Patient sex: F
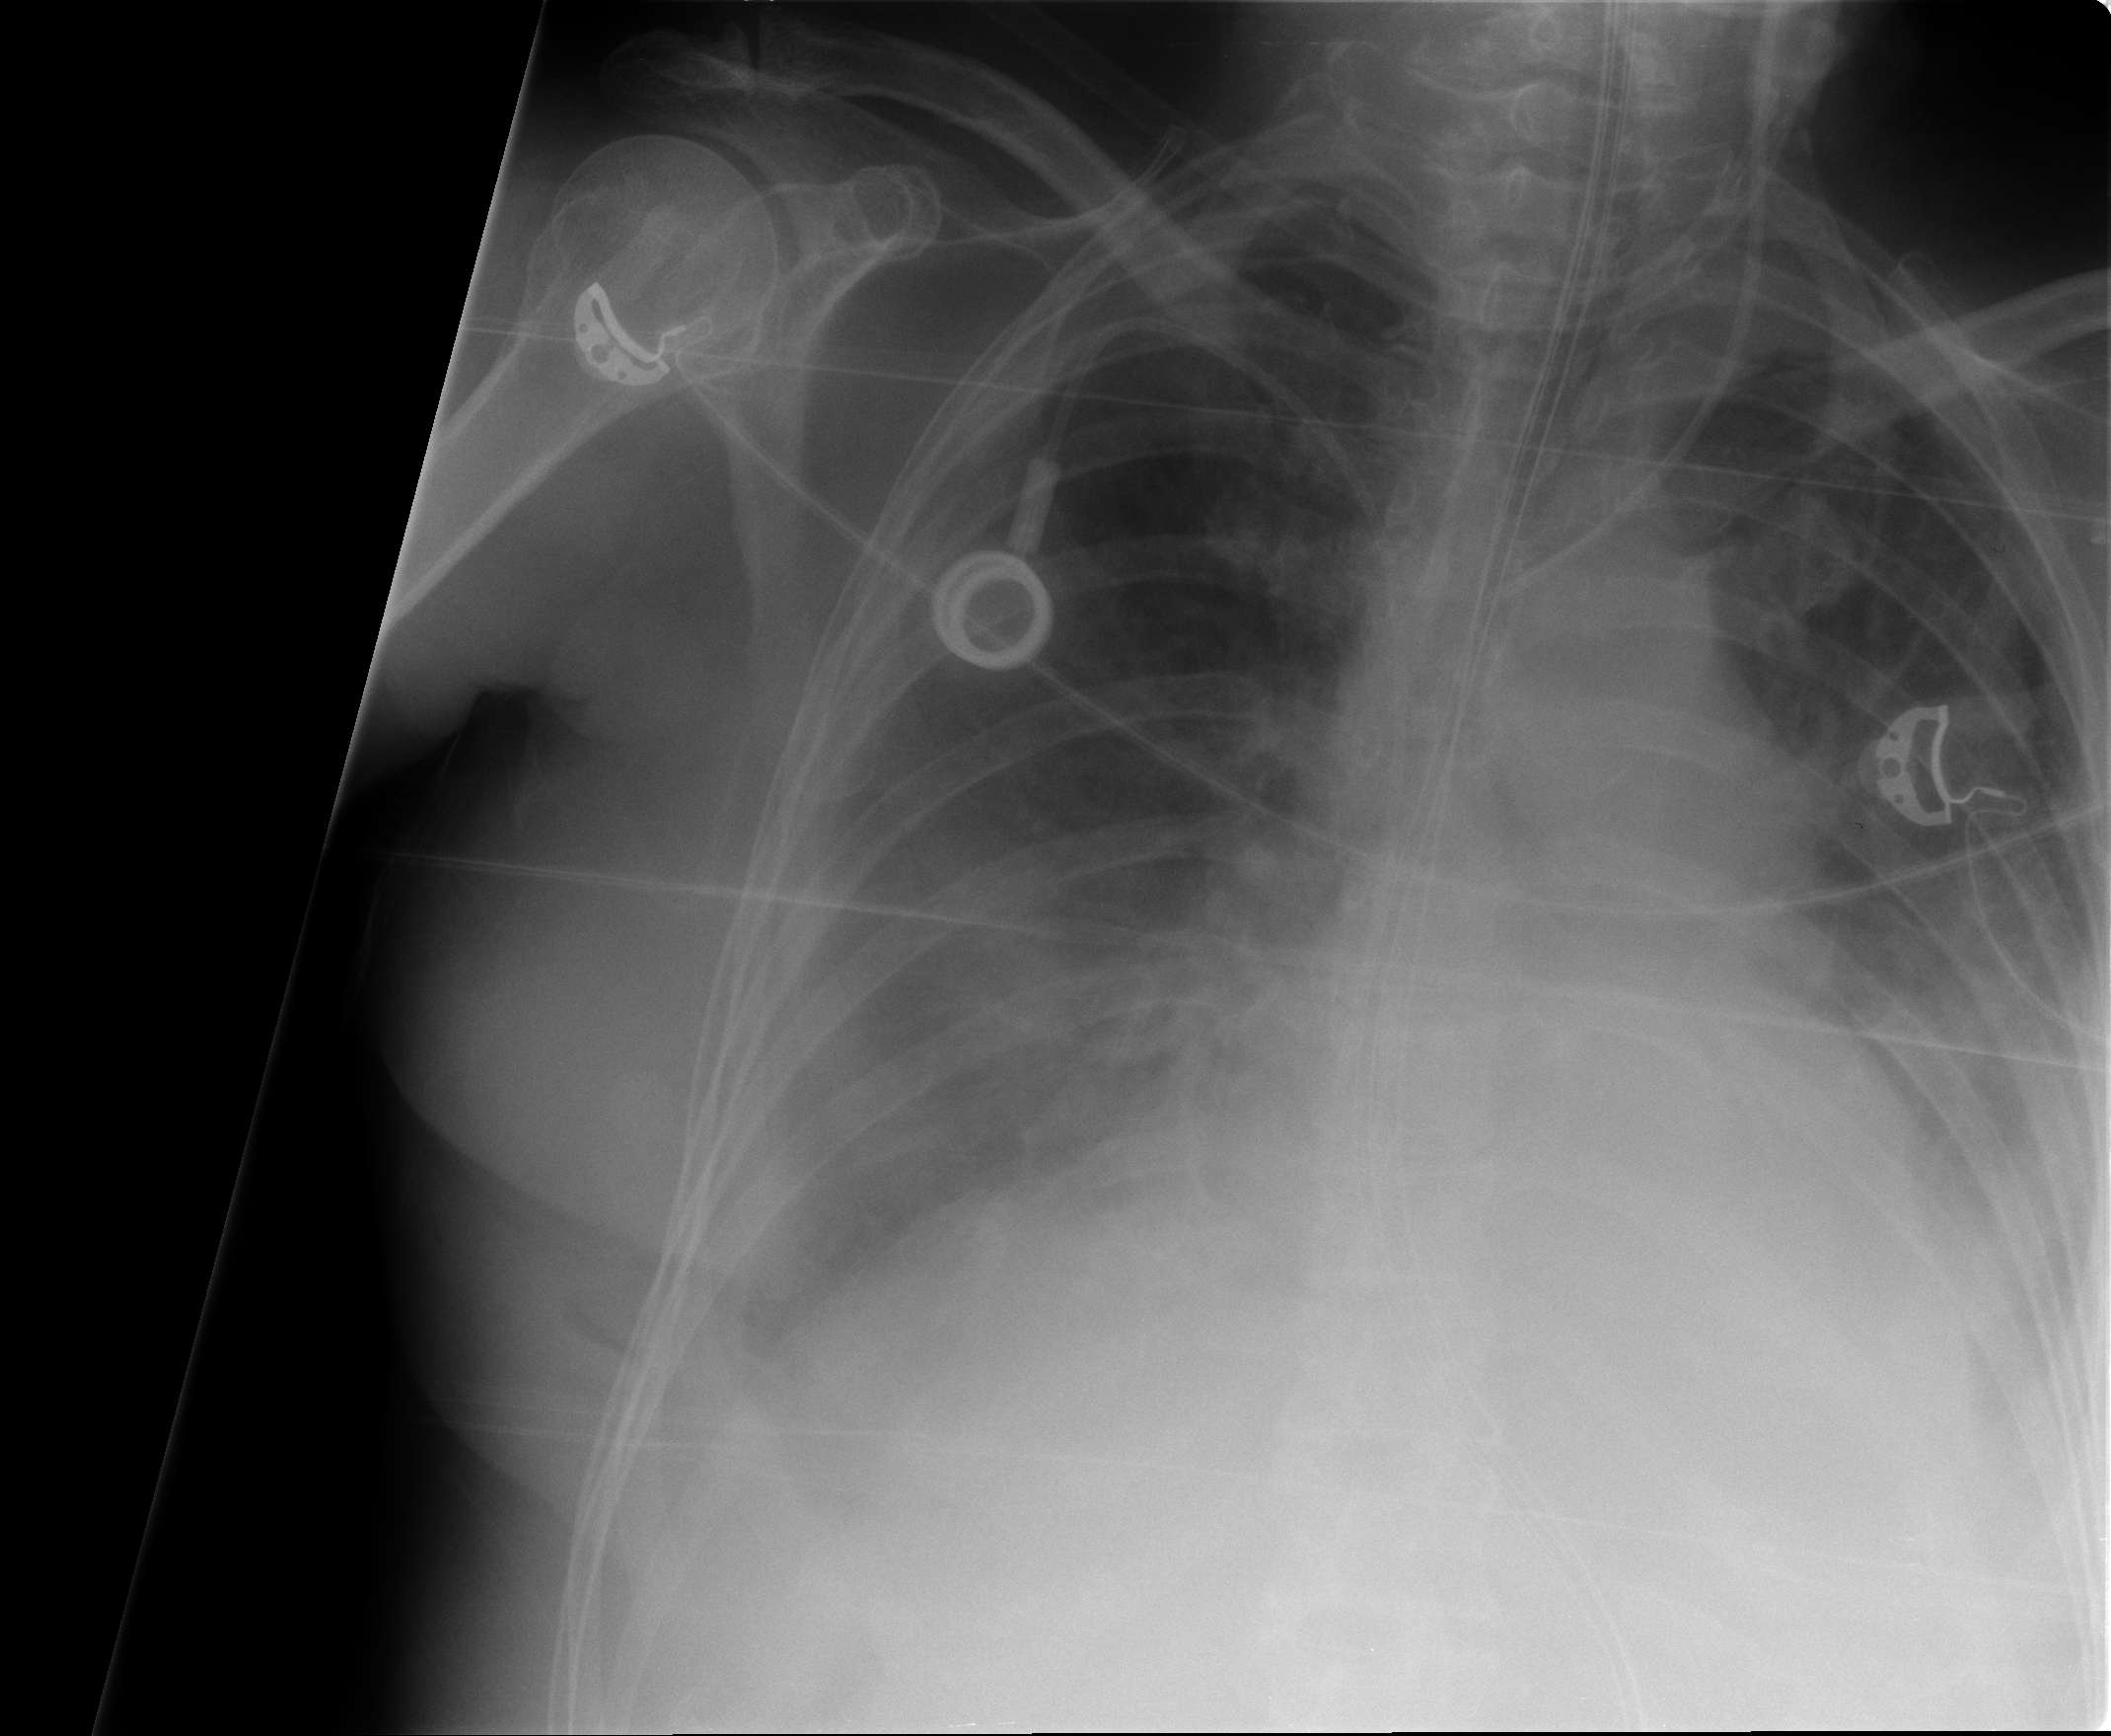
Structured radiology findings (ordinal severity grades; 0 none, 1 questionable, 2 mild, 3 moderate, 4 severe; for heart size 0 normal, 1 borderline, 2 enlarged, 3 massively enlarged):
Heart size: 0
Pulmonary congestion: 2
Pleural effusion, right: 2
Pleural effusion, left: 2
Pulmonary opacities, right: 3
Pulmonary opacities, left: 2
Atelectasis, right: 2
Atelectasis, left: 2